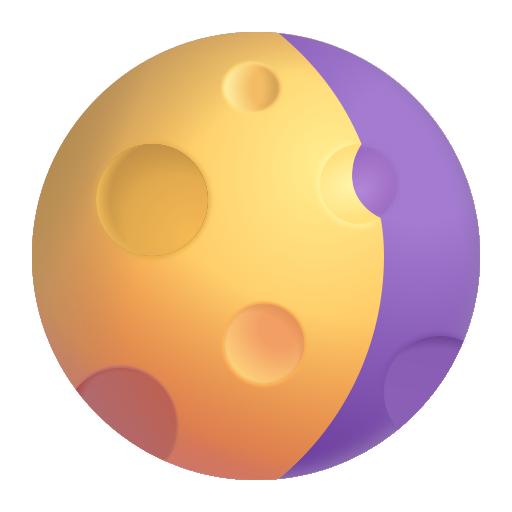
waning gibbous moon color